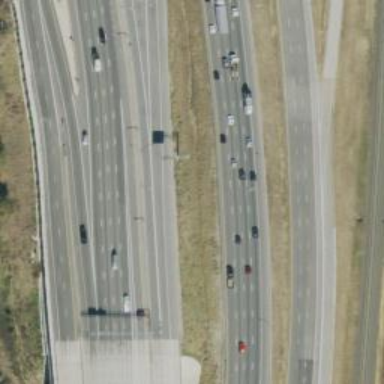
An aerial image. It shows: Asphalt motorway link.